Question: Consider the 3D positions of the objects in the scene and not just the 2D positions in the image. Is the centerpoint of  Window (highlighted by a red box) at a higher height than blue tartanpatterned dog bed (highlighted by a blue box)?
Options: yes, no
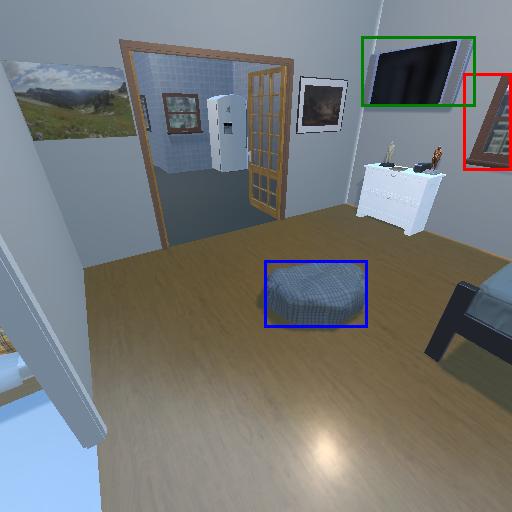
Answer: yes